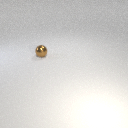
small brown metal sphere